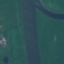
Land use / land cover class: River